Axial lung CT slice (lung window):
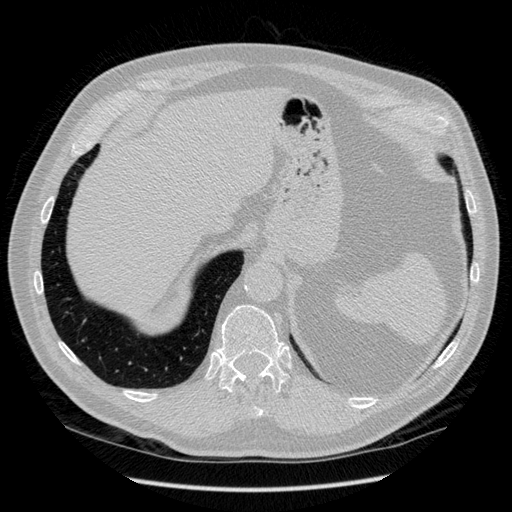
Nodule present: no